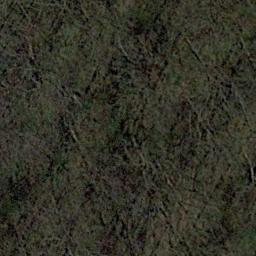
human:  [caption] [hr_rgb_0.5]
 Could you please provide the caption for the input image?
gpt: There are several trees on this land .

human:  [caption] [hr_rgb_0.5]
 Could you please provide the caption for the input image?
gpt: Many withered trees are in a forest .

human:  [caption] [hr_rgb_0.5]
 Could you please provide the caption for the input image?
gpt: The forest is full of dry trees .

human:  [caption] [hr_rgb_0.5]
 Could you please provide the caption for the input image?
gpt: The forest has some sparse green trees and the forest soil is deep yellow .

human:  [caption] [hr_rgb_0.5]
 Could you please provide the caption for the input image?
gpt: A sparse forest with some withered trees .